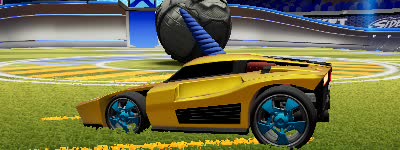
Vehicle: breakout